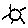
Label: sun